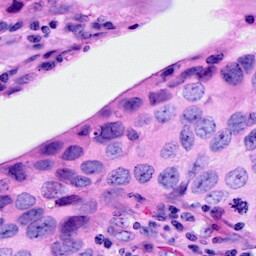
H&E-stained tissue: Breast